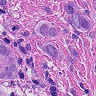
Metastatic tissue present: yes